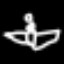
Label: angel